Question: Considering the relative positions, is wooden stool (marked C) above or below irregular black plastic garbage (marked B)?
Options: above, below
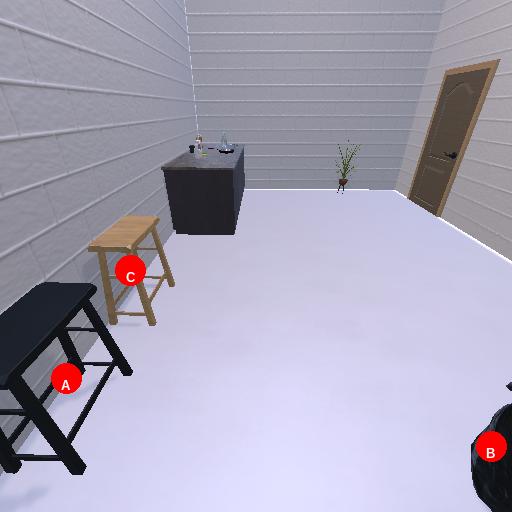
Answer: above